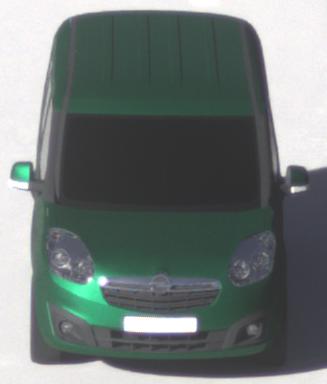
Make: Opel
Model: Combo Combi L1H1 1.4
Detailed model: Combo (D) Combi
Model produced from: 2012/01
Model produced until: 2013/11
Doors: 5
Color: green
Road condition: dry road
Daytime: morning or afternoon
Contrast: high contrast